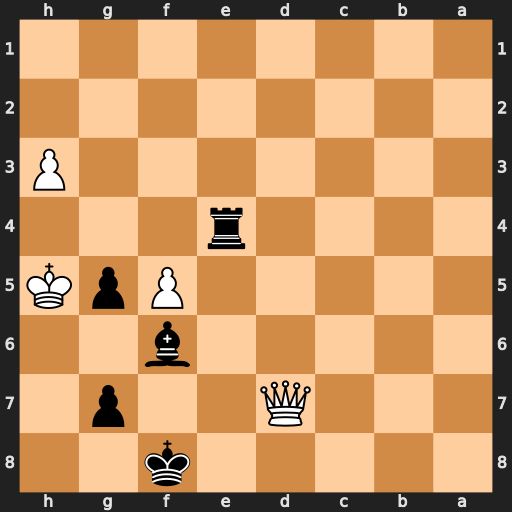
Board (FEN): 5k2/3Q2p1/5b2/5PpK/4r3/7P/8/8
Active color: b
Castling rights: -
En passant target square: -
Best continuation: Rh4+ Kg6 Rh6#